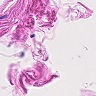
Metastatic tissue present: no